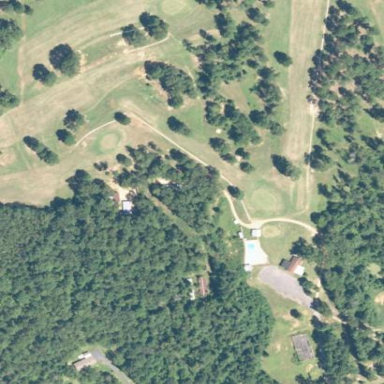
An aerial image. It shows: Golf course.